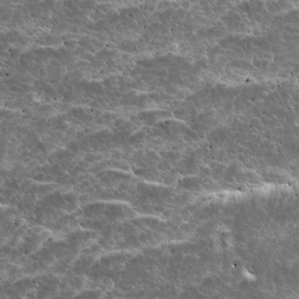
Label: non_frost